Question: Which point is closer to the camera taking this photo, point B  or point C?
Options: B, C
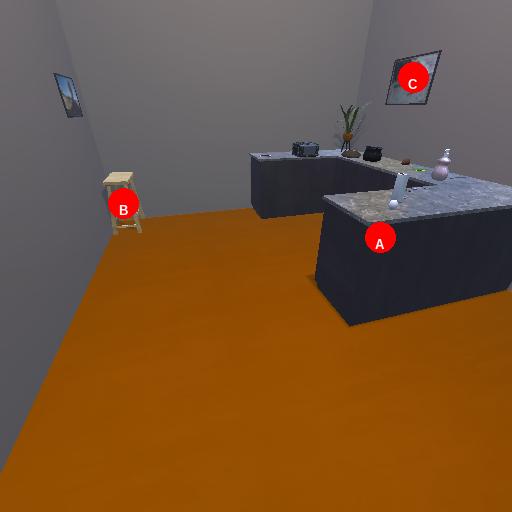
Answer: B